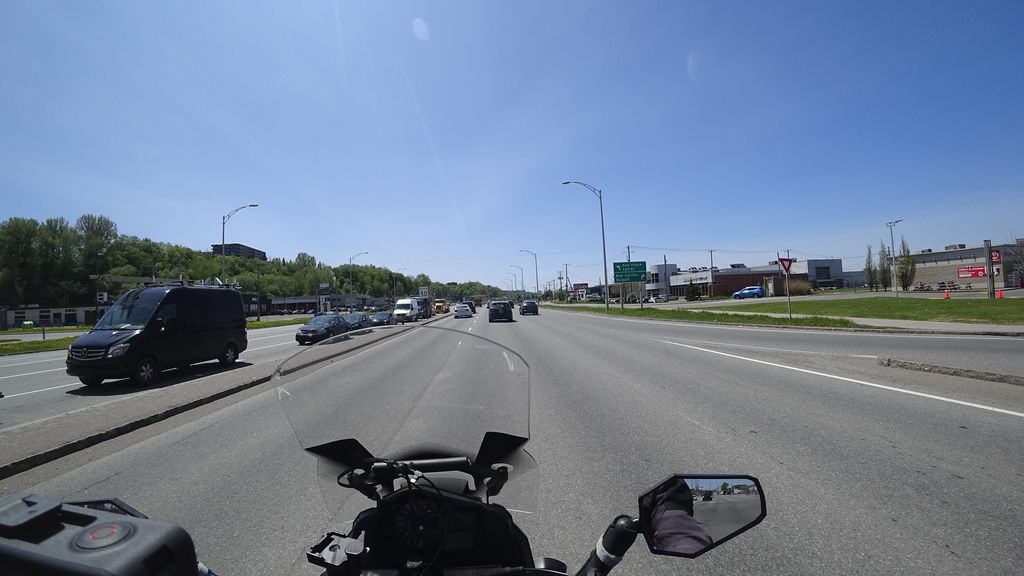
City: quebec_city